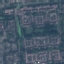
Land use / land cover: Residential